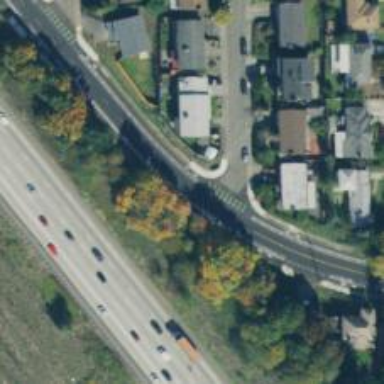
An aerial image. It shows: Tertiary road with cycle track.